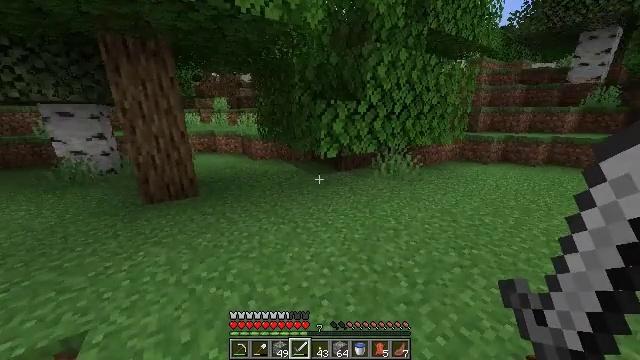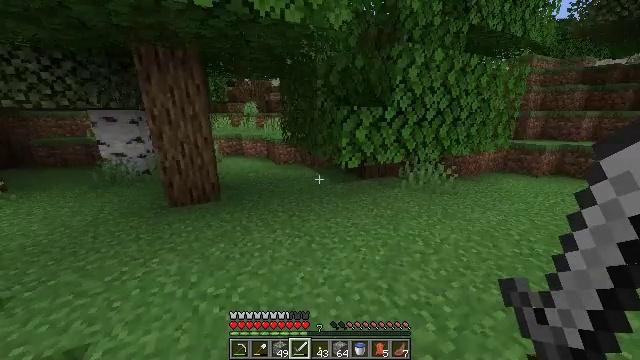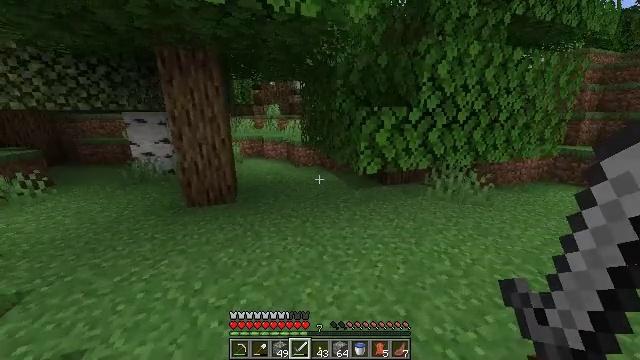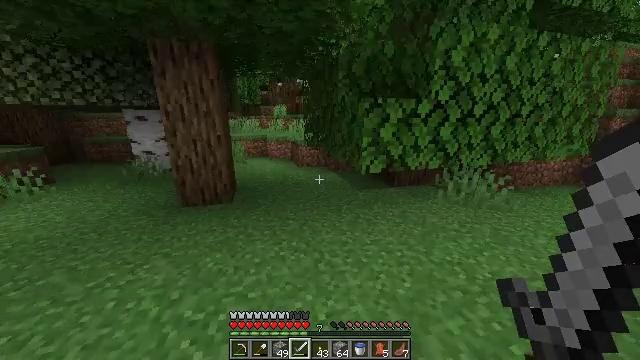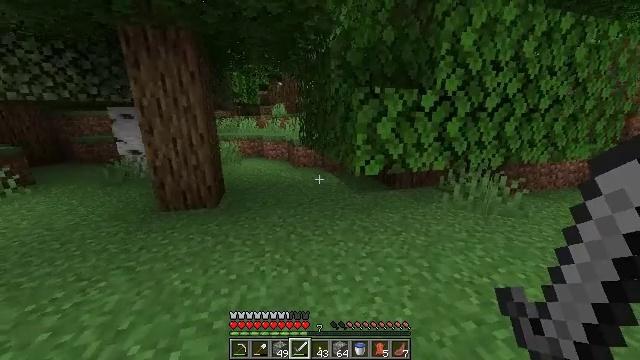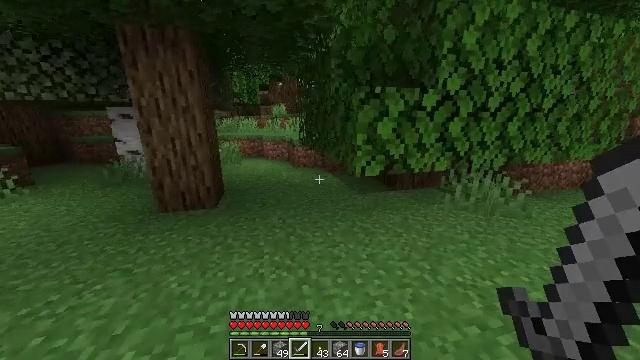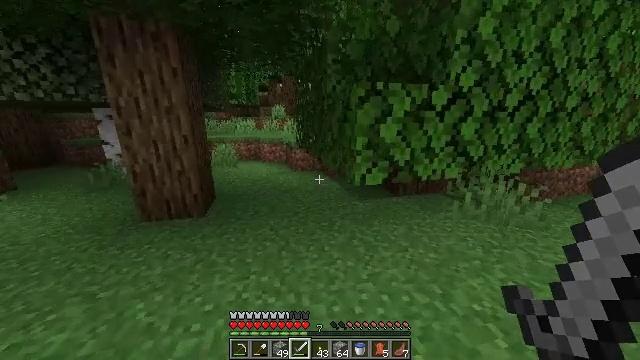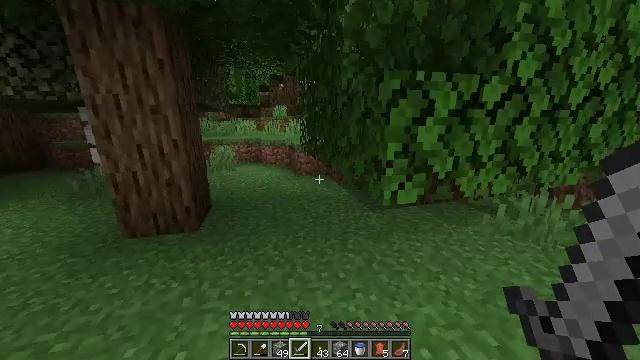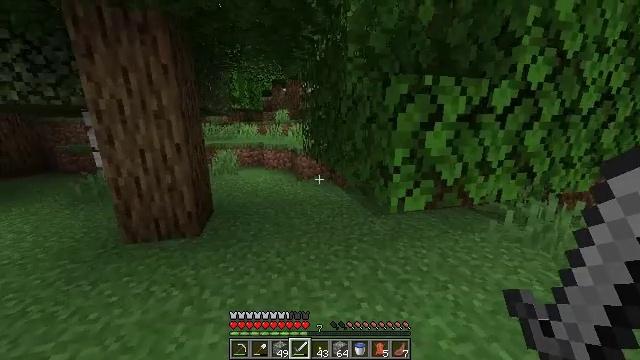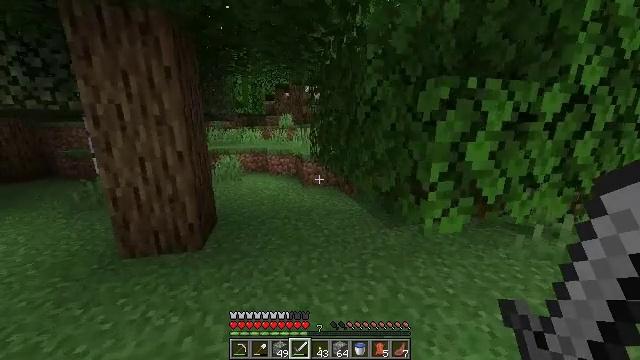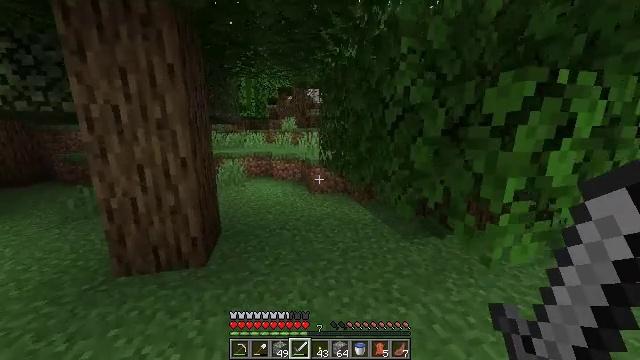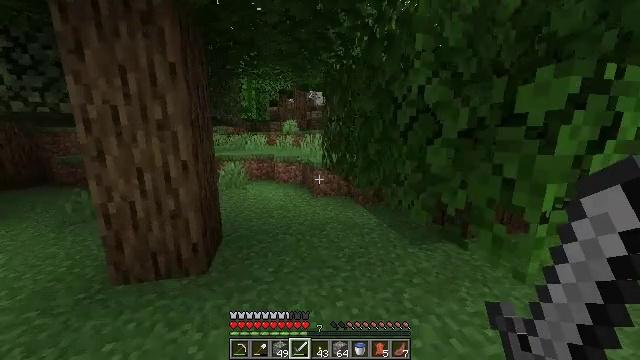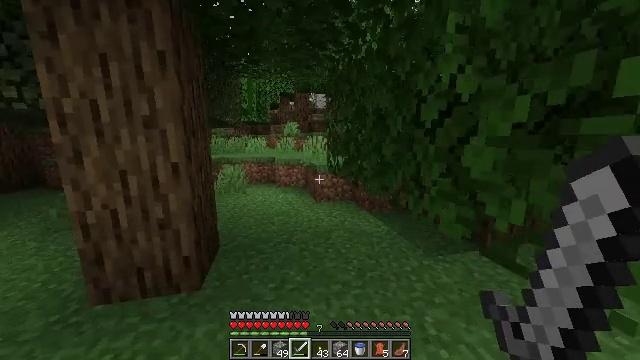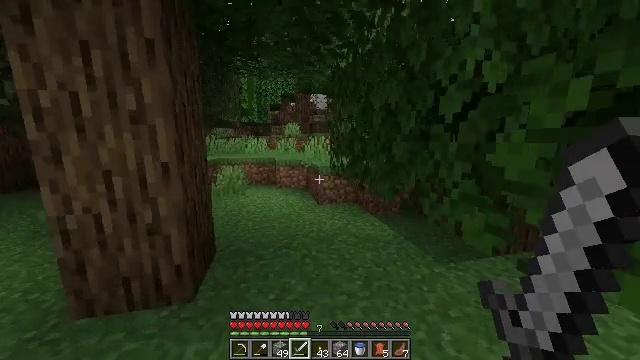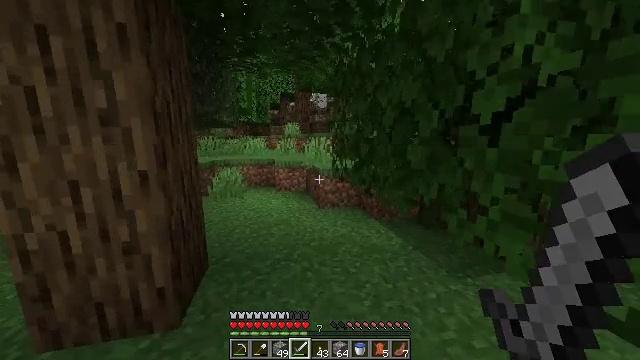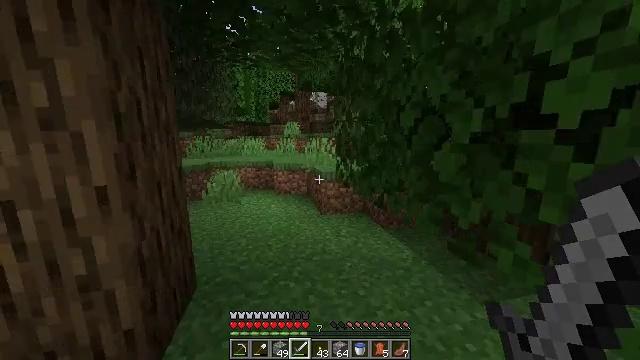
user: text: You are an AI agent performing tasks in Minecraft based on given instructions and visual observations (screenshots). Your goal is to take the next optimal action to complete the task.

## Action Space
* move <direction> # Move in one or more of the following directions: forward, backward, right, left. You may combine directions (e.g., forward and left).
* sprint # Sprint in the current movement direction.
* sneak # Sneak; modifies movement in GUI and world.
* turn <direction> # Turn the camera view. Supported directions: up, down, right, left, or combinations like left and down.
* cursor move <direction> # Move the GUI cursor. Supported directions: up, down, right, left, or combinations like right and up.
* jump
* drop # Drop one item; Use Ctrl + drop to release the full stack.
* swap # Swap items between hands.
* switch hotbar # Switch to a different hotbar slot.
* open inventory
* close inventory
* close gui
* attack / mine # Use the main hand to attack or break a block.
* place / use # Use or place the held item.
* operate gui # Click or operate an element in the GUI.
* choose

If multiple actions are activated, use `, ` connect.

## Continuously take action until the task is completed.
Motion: motion action
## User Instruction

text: Drop a peony.
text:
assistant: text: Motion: move forward, sprint, turn left
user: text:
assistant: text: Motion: move forward, sprint, turn left
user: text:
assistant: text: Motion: move forward, sprint, turn left
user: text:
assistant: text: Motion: move forward, sprint
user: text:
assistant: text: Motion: move forward, sprint
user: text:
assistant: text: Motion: move forward and move left, sprint
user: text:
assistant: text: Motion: move forward and move left, sprint
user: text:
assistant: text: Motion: move forward and move left, sprint, turn up
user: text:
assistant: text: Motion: move forward and move left, sprint, turn up
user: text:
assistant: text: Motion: move forward and move left, sprint
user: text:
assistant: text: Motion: move forward, sprint
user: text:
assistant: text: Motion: move forward, sprint
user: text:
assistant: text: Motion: move forward, sprint
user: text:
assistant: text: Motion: move forward, sprint
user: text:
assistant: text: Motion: move forward, sprint
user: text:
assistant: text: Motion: move forward, sprint
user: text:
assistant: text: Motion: move forward, sprint
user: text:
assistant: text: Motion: move forward, sprint
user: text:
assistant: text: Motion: move forward, sprint, turn left
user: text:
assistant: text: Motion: move forward, sprint
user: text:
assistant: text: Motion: move forward and move left, sprint
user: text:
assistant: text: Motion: move forward and move left, sprint
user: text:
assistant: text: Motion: move forward and move left, sprint
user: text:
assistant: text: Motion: move forward, sprint
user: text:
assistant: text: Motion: move forward, sprint
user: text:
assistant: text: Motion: move forward, sprint
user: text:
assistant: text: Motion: move forward, sprint
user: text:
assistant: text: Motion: move forward, sprint
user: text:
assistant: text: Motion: move forward, sprint
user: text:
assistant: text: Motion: move forward, sprint